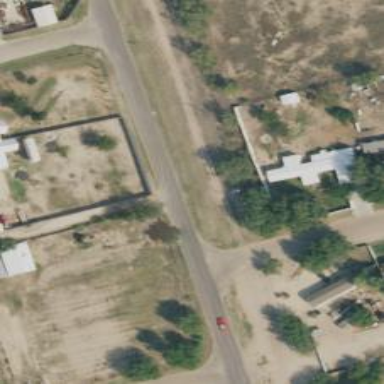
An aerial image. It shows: Alley classified as service road.